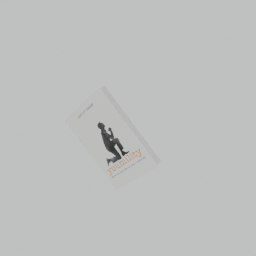
Label: tools